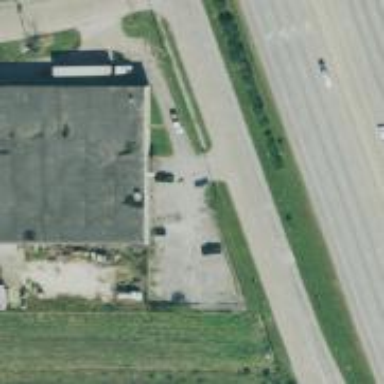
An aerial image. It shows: Secondary road with frontage road alongside.